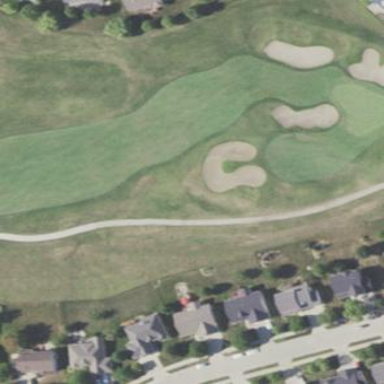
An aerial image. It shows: Beautiful golf fairway covered in lush green grass.